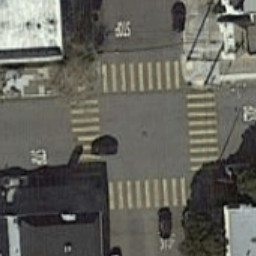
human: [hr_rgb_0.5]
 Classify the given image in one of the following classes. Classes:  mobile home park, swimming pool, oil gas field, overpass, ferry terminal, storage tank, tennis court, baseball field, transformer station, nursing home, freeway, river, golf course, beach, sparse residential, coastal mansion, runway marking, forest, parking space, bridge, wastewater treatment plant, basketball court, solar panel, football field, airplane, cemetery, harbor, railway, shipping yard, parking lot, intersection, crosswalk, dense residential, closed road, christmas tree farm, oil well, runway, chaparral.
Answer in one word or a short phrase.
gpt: crosswalk